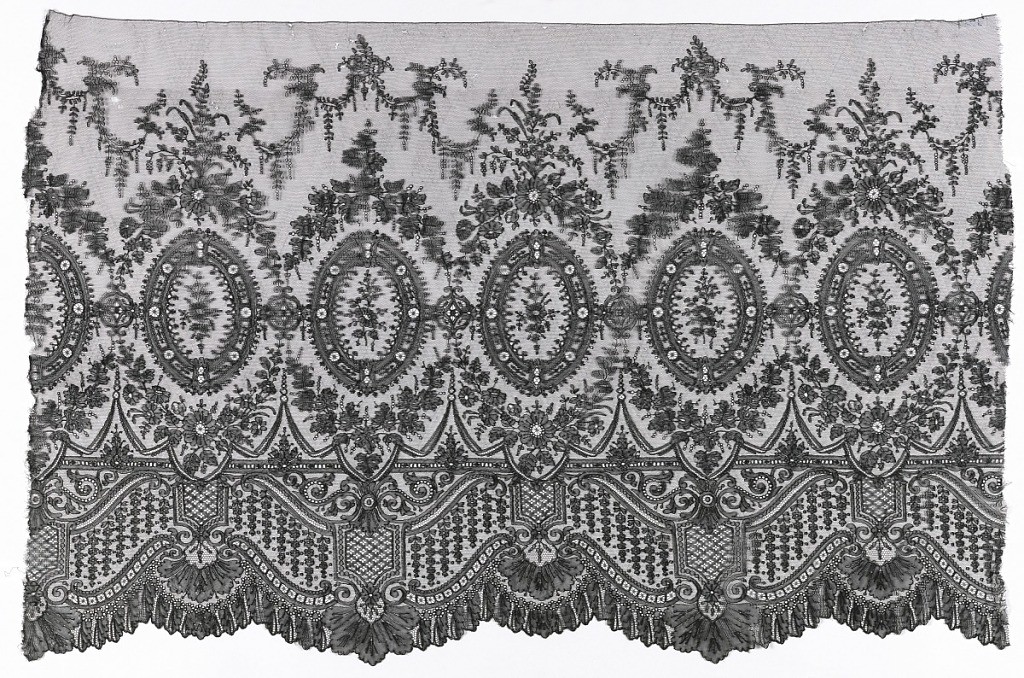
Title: Flounce
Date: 1860s
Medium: silk Technique: bobbin lace, Chantilly style
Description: Piece of a flounce in black silk Chantilly style bobbin lace. Pattern of medallions and architectural details interspersed by floral sprays.